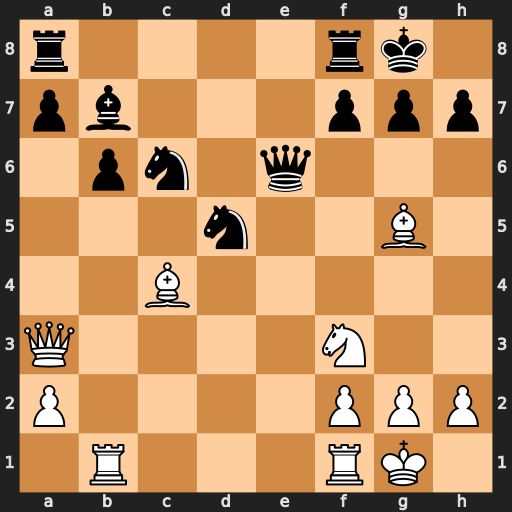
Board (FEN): r4rk1/pb3ppp/1pn1q3/3n2B1/2B5/Q4N2/P4PPP/1R3RK1
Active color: w
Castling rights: -
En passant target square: -
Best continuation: Rfe1 Qf5 Rb5 Nd4 Nxd4